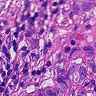
Metastatic tissue present: yes